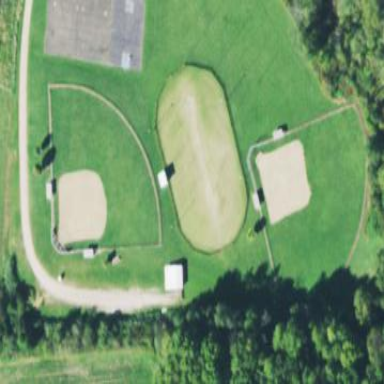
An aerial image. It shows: Equestrian pitch used for leisure and sports activities.